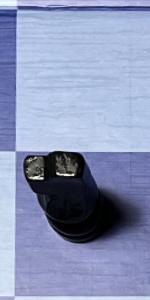
Label: Knight_Black